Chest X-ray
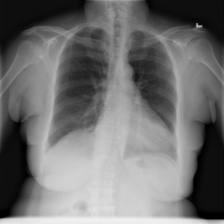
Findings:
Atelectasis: negative
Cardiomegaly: negative
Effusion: negative
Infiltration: negative
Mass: negative
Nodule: negative
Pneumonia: negative
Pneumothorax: negative
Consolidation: negative
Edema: negative
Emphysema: negative
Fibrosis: negative
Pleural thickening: negative
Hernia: negative